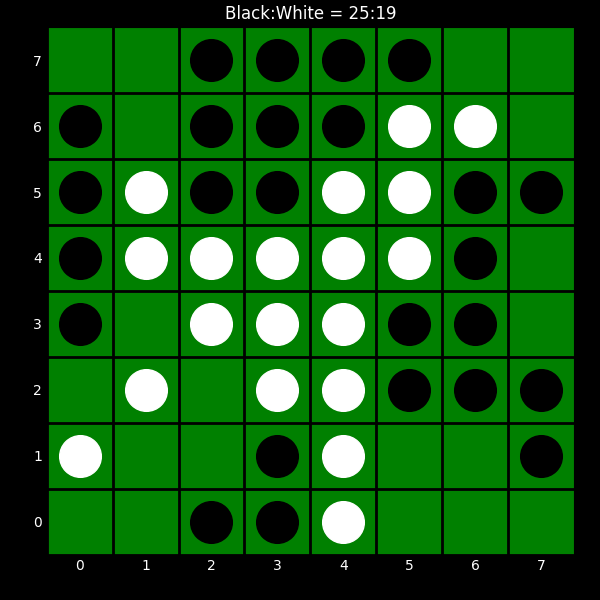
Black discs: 25
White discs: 19